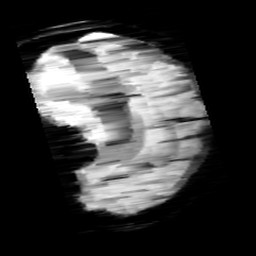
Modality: minIP
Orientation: sagittal
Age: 11
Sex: male
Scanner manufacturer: siemens
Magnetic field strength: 3 T
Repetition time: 0.027 s
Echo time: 0.02 s